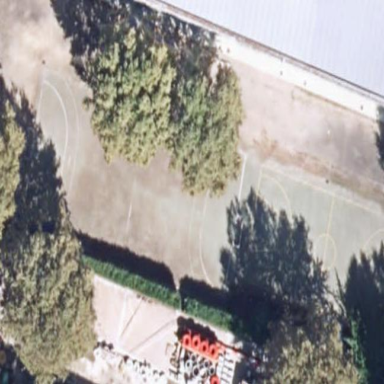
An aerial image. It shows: Concrete soccer pitch.